Question: I've been messing around with Jsoup lately. My friend loves to buy gold for Diablo, so I thought I'd make him a little program that will grab the prices from various websites and present them to him, so he can spend as little money as possible. Usually, I can grab the price like this;
'''
Document Fasteve;
try {
Fasteve = Jsoup.connect("http://www.fasteve.com/diablo-3/Gold/?st=US(Normal)").get();
Elements Price = Fasteve.select("table[class=table_2] tr:eq(5) td:eq(1)");
System.out.println("http://www.fasteve.com/diablo-3/Gold/?st=US(Normal)");
System.out.println("1000M Gold = " + Price.text());
} catch (IOException e) {
e.printStackTrace();
}
'''
However I can't use that method. Nor can I use the method where you state the tr and td you are grabbing from because.. for this site, all the tr's have the same class so I can't call
'''
Elements Price = Fasteve.select("table[class=table] tr[class=row] td:[class=column]");
'''

Any thoughts as to how I can grab that value? (64.37)
Thanks once again, Stackoverflow.
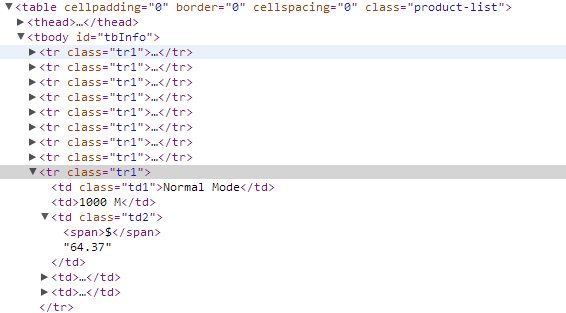
Answer: Consider
- - 'ArrayList<DiabloGoldRow>''HashMap<String, DiabloGoldRow>'-
I'll leave the details of the code as an exercise for the student.
You ask,
> Why do I need to create a separate class to hold the variables?
Because you need to hold the two pieces of information held on each row close together and may need to search on one to obtain the other. It's a lot cleaner to do it this way than to use 2D arrays or parallel arrays. What is your objection towards doing this?
You state,
> I am not opposed to anything. I'm simply wondering how that will help me grab the values I need. My question was using the methods I normally do, I cannot grab the data I want to. I was simply looking for a different syntax to grab the specified data.
Again, one way you can do this with a for loop. Simply loop through the rows of the table:
'''
Elements eles = doc.select("table tr");
for (int i = 0; i < eles.size(); i++) {
Elements rowEles = eles.get(i).select("form");
Elements goldEles = rowEles.select("[name=gold]");
String goldValue = goldEles.attr("value");
Elements priceEles = rowEles.select("[name=price]");
String priceValue = priceEles.attr("value");
System.out.printf("%-7s: %-5s%n", goldValue, priceValue);
}
'''